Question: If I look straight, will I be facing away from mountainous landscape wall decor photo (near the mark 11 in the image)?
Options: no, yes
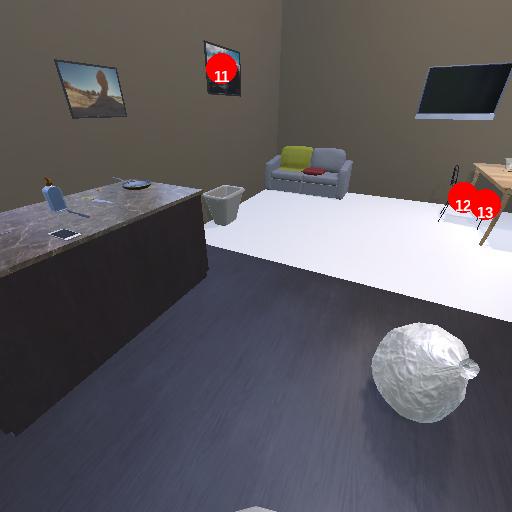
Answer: no